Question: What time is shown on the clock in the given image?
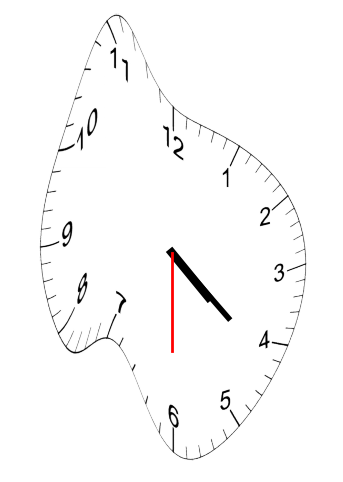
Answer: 04:21:30